Brain MRI, t1w sequence, axial 2D slice.
Patient: age 43, sex M, weight 95 kg, height 1.95 m
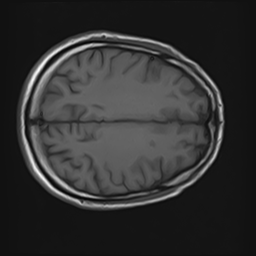